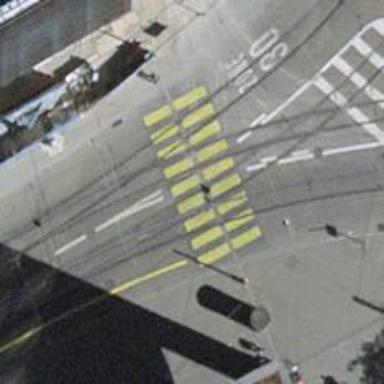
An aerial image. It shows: Tram crossing on the railway.